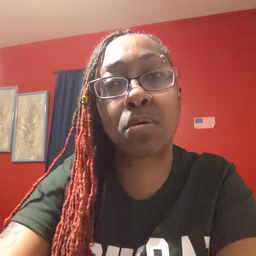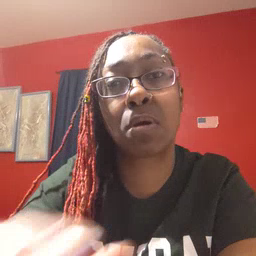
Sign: farm